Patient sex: M
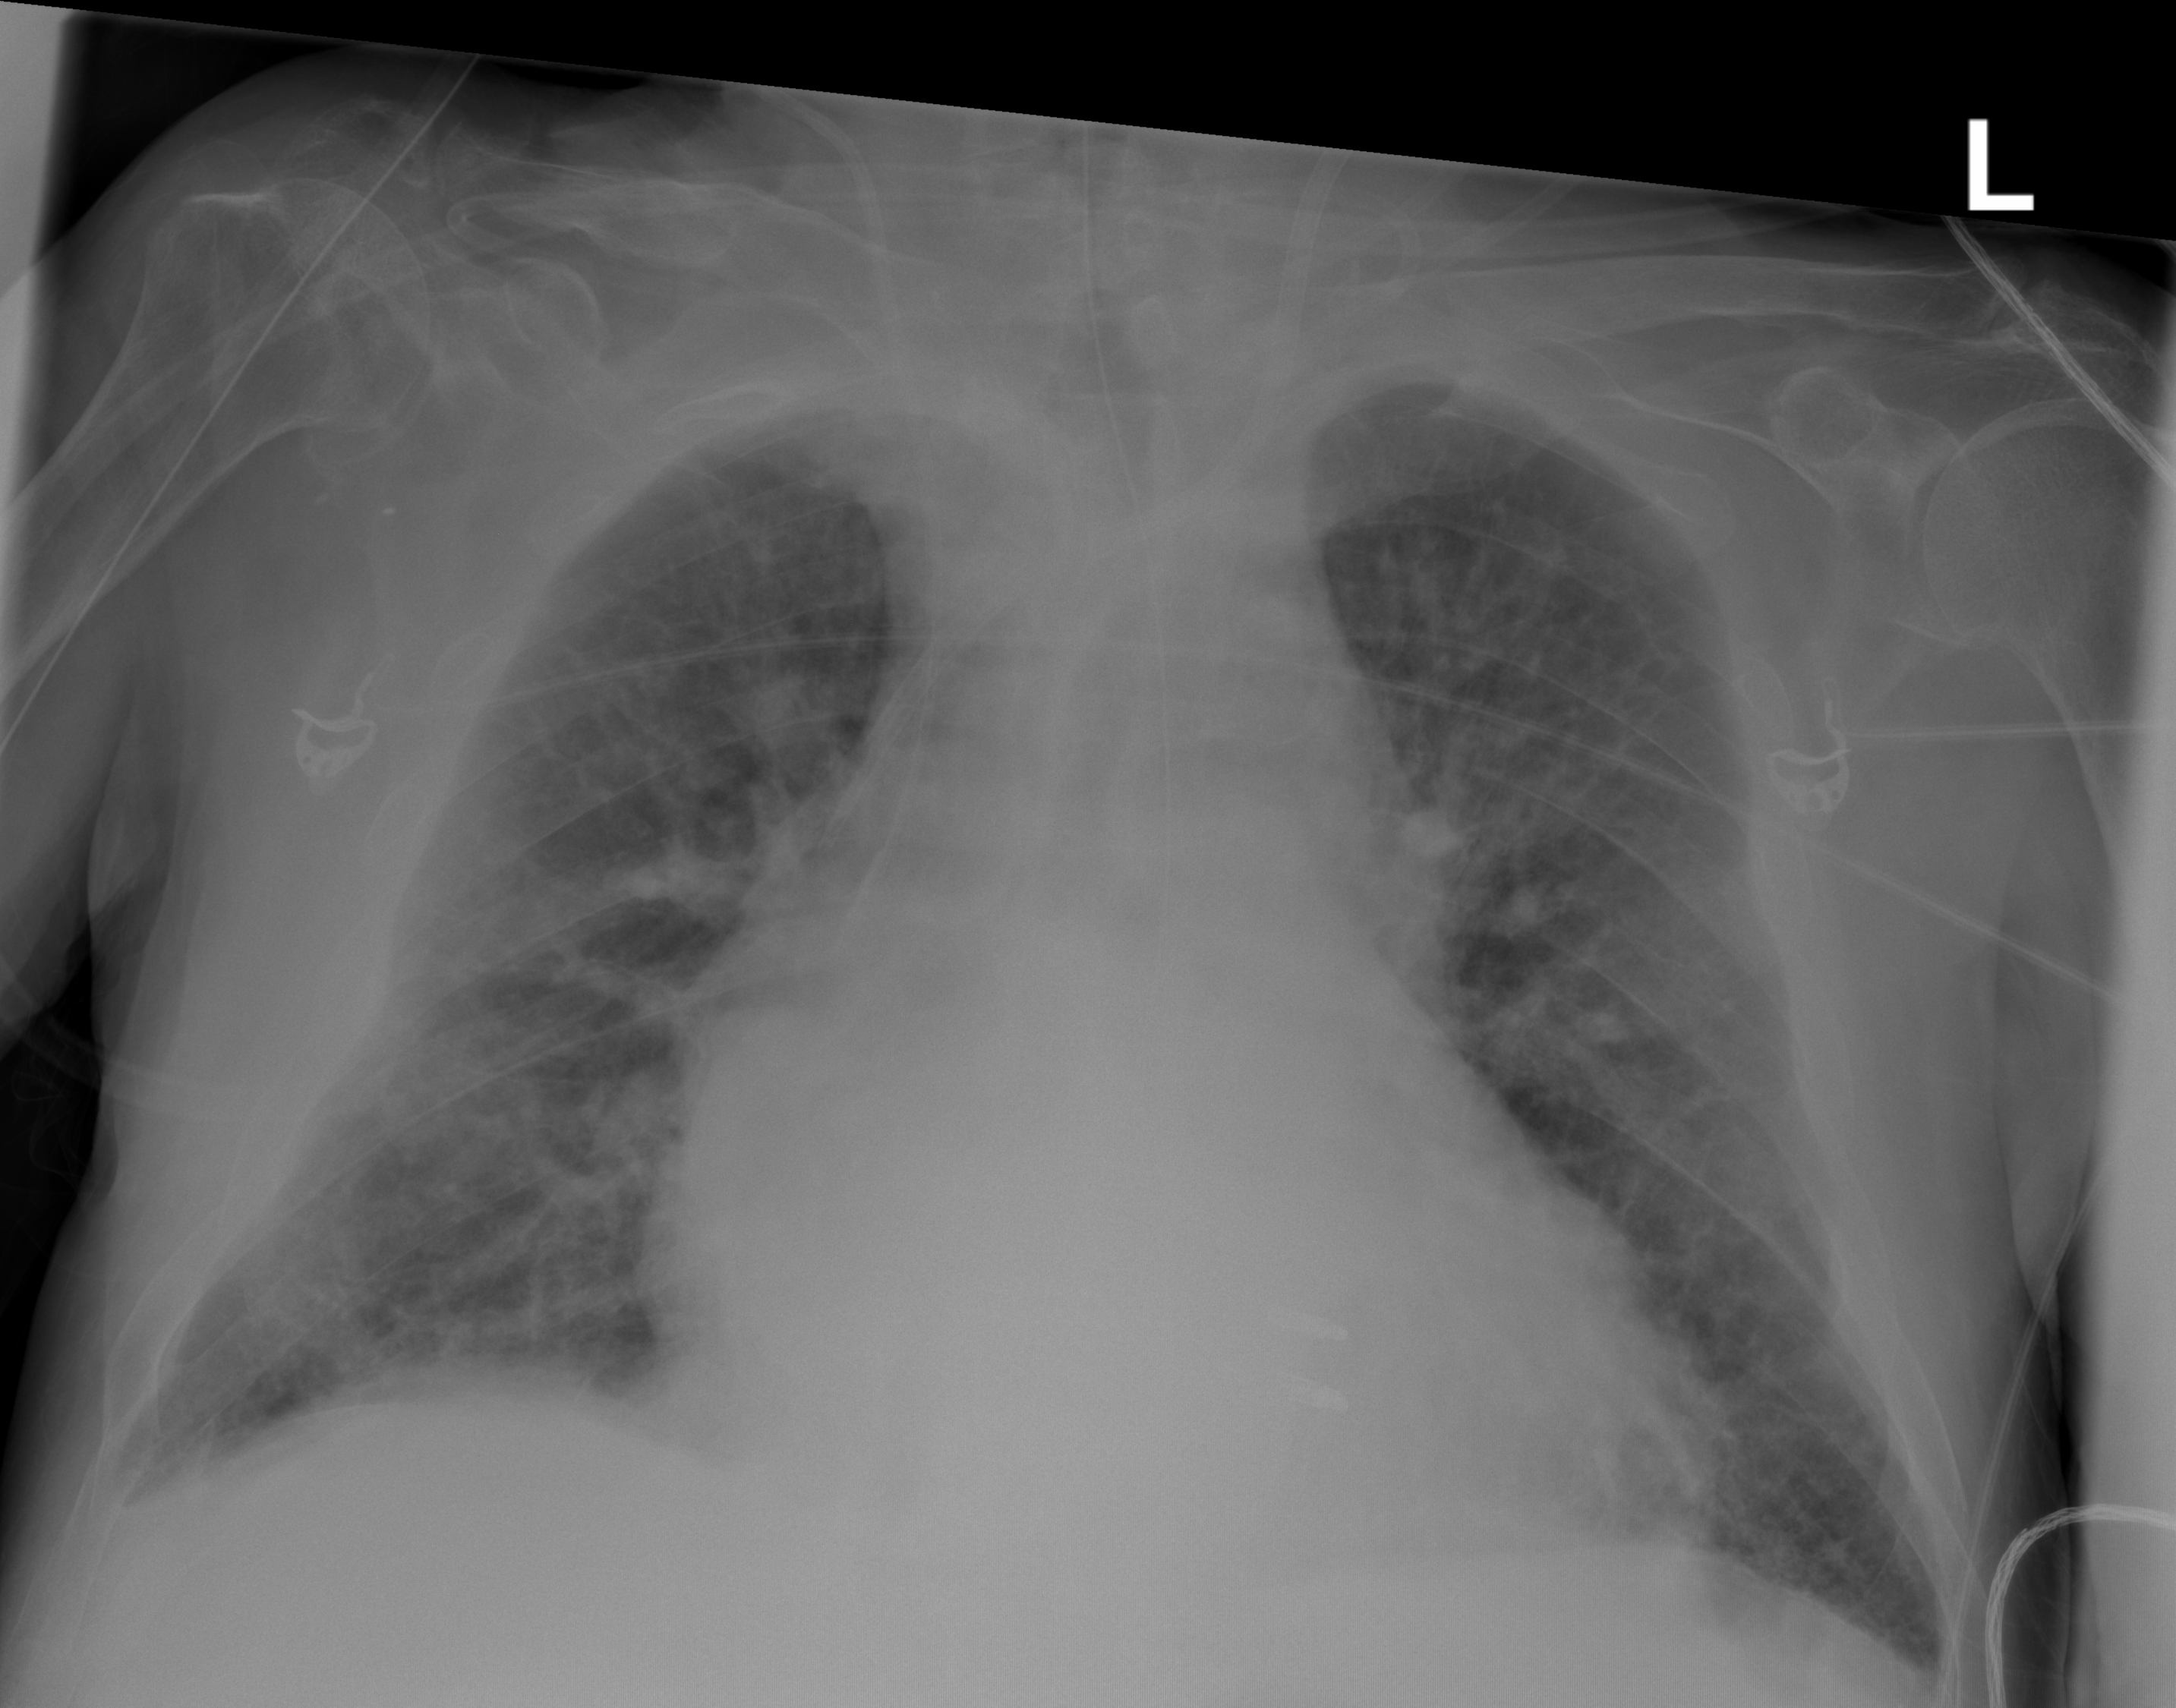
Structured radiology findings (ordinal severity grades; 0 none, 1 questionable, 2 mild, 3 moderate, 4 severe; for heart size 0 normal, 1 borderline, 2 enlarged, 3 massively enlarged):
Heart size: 2
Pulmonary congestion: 2
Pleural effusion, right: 0
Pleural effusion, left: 0
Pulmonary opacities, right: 0
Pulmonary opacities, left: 0
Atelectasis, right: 1
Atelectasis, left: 0